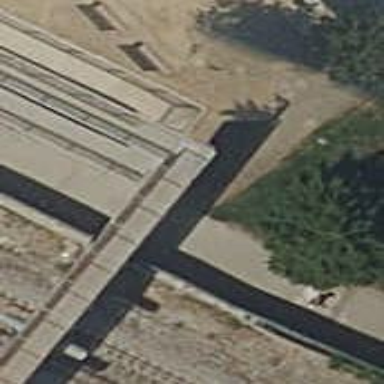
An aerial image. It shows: Footway road on concrete bridge.